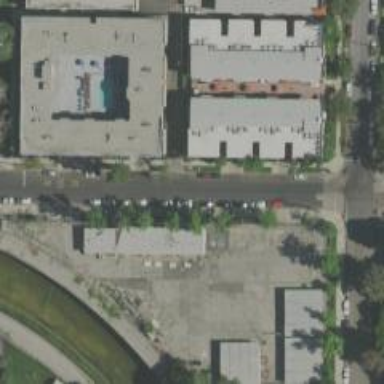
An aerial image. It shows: Alley classified as service road.